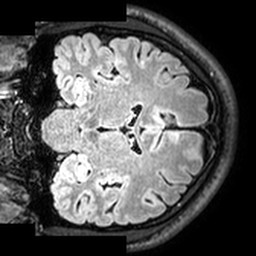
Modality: T2w
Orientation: coronal
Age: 24
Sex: male
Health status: healthy
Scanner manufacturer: philips
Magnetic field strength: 3 T
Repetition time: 5 s
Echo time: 0.2872 s